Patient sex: F
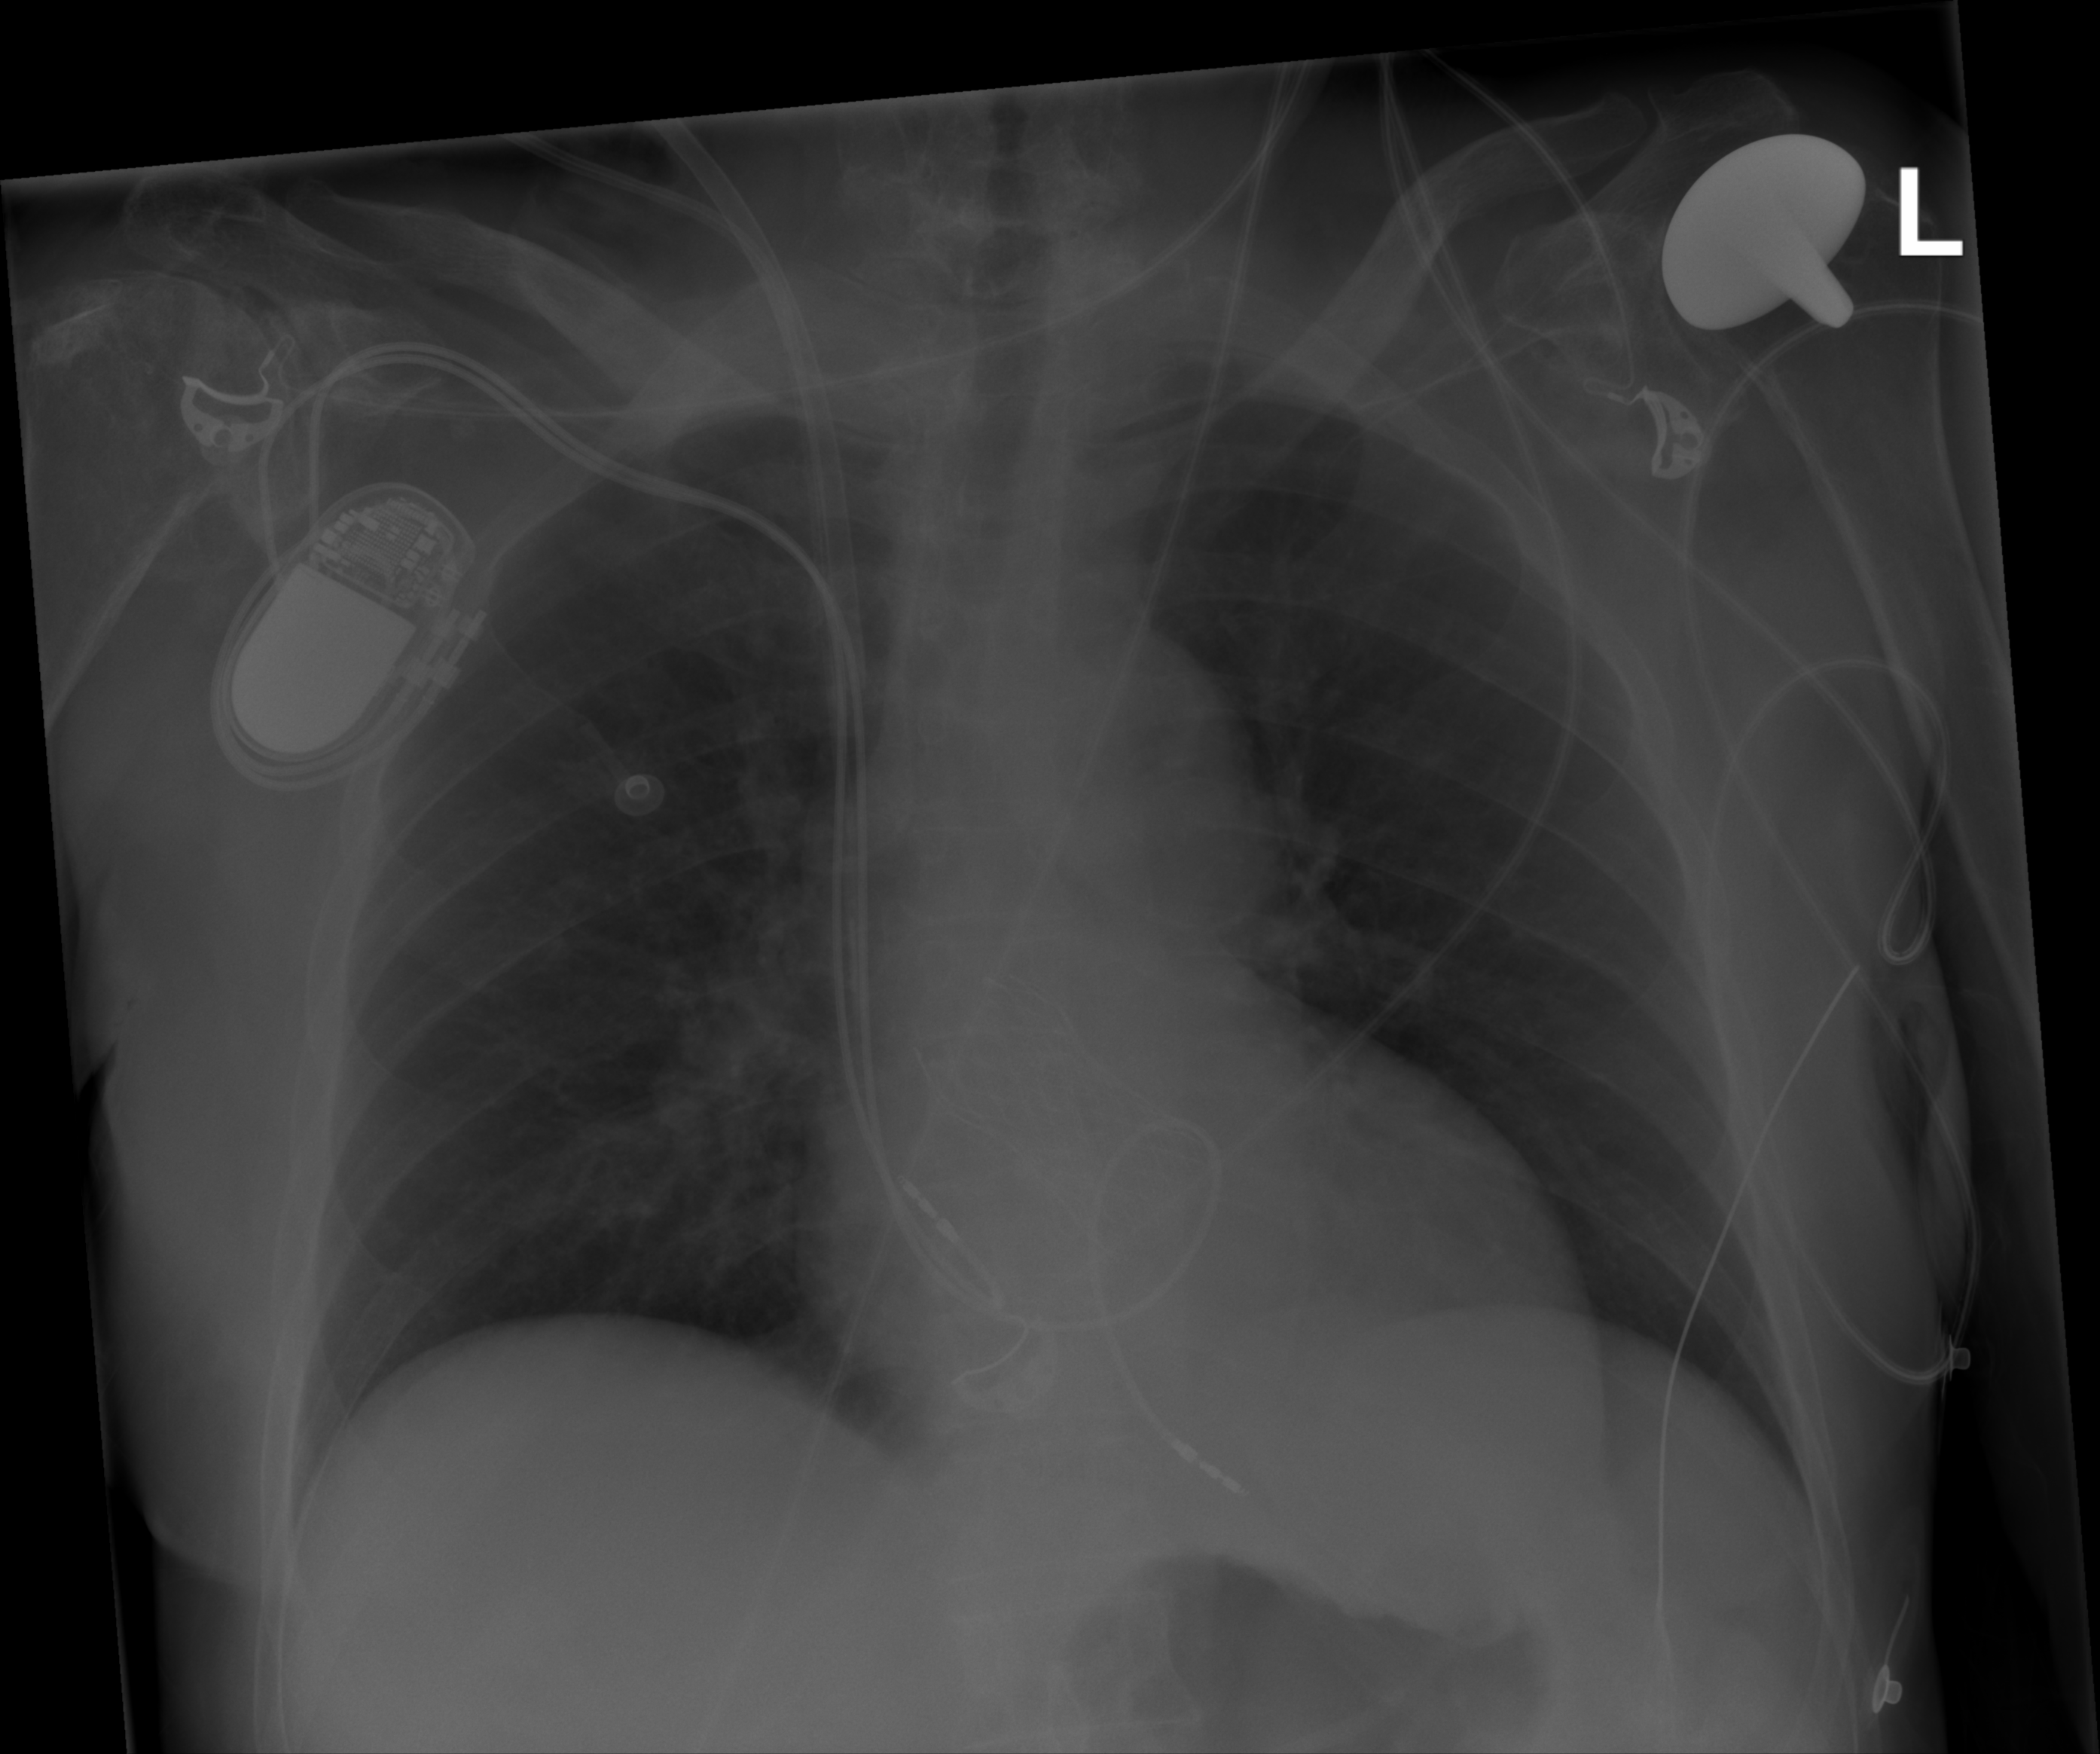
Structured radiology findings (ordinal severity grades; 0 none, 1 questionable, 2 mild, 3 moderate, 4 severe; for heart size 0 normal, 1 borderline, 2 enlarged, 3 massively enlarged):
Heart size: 0
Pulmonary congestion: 0
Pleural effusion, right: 0
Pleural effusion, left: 0
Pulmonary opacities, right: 0
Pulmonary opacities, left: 0
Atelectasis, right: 0
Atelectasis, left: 0